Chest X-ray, PA view. Patient: 56 years old, sex F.
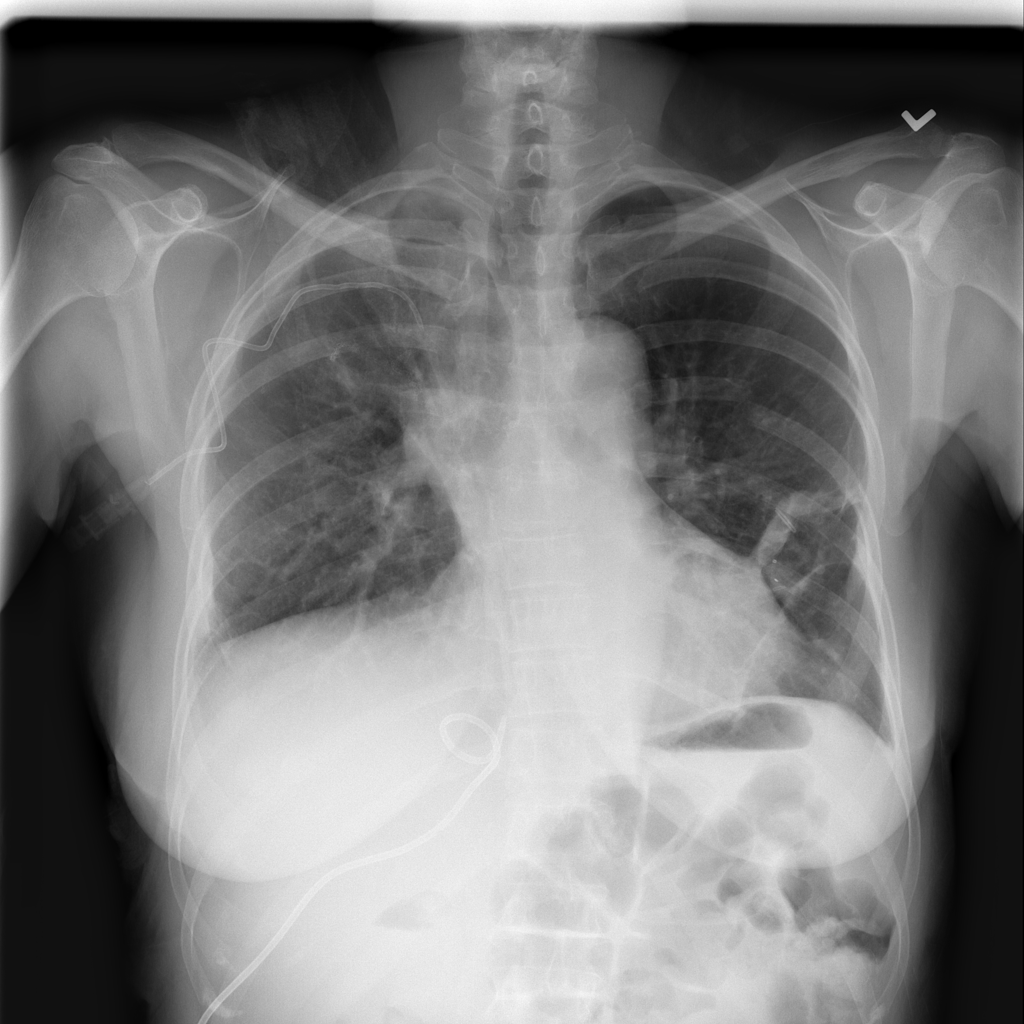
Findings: Effusion, Pleural_Thickening